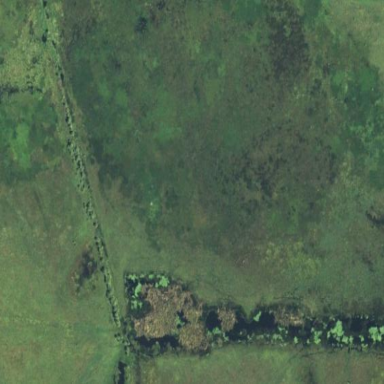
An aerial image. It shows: Beautiful wet meadow natural wetland.